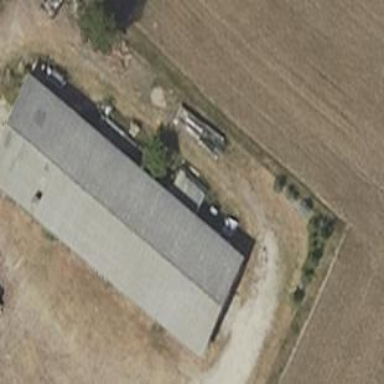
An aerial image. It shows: Gabled farm auxiliary building with grey roof. The roof is oriented along the structure.